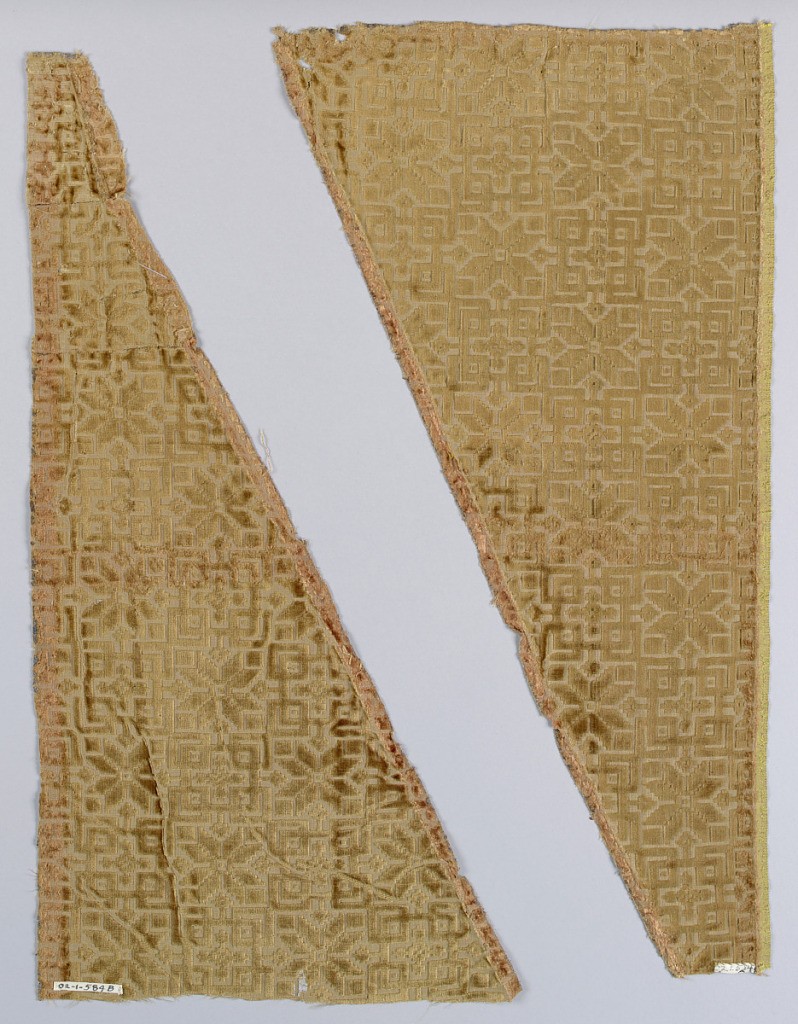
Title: Fragments
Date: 17th century
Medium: silk Technique: supplementary warp forming raised pile (velvet)
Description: Tile pattern of eight-pointed stars and interlocked squares in tan.